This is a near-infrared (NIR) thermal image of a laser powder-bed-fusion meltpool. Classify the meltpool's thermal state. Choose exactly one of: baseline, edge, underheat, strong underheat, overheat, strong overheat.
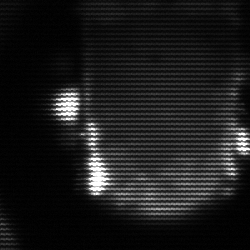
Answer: baseline